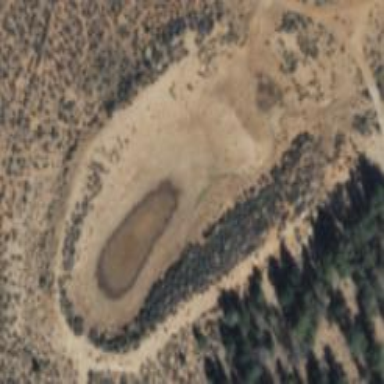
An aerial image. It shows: Watering place with natural stream pool.